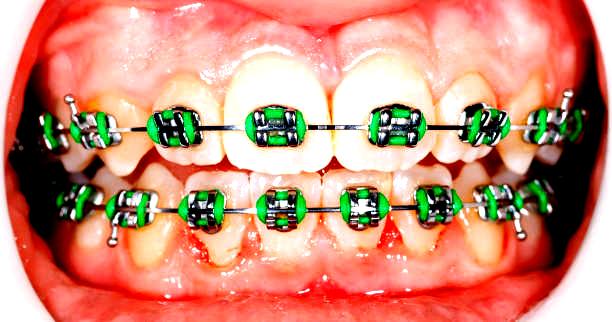
Condition: Gingivitis